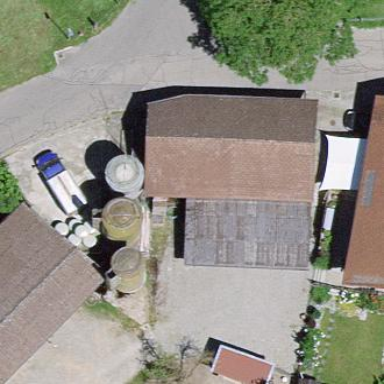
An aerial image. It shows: Rural barn.